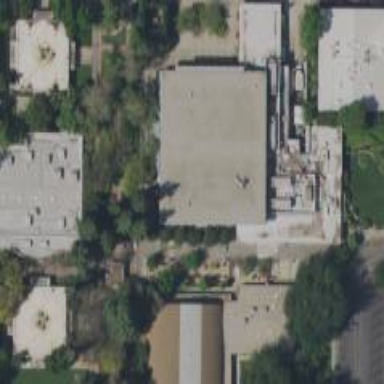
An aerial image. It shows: University building.